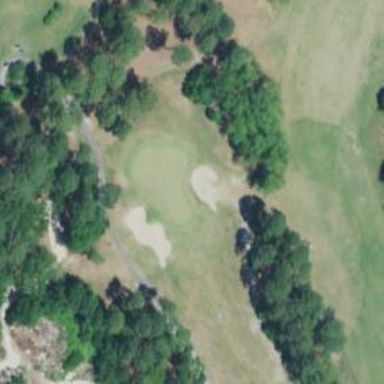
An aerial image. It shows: Golf hole.